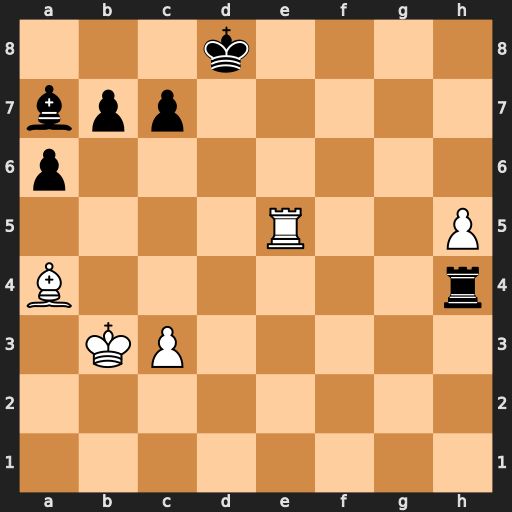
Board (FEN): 3k4/bpp5/p7/4R2P/B6r/1KP5/8/8
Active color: w
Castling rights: -
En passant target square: -
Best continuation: Re8#